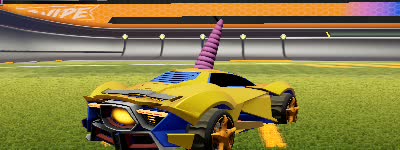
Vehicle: werewolf